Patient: sex F, age 58
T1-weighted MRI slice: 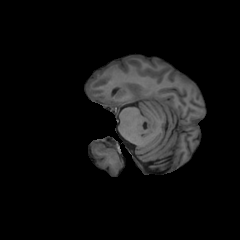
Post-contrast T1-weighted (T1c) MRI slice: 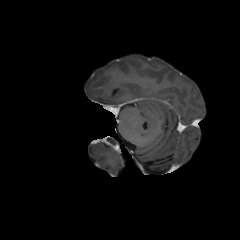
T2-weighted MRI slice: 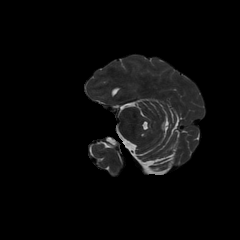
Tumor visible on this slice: no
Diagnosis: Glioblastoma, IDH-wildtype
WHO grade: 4